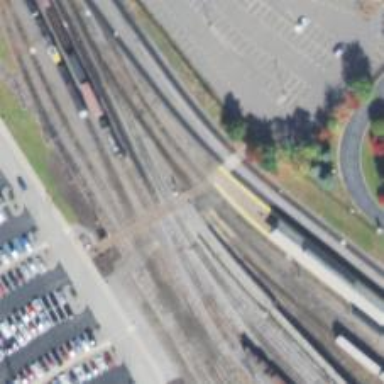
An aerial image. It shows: Crossing for the railway.